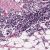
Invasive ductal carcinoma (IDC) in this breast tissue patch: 1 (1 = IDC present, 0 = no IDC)